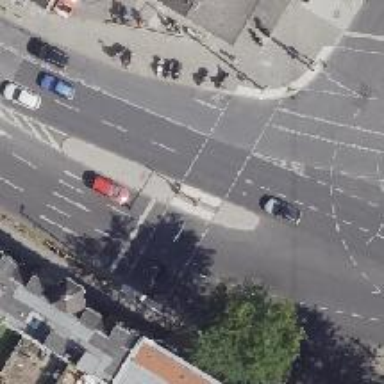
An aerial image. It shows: Road with traffic signals.